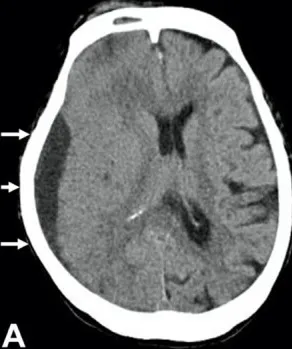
Head CT A - A CT scan showed a hypodense crescentic collection in the subdural space (arrow) with a mild mid-line shift.
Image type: radiology (ct)